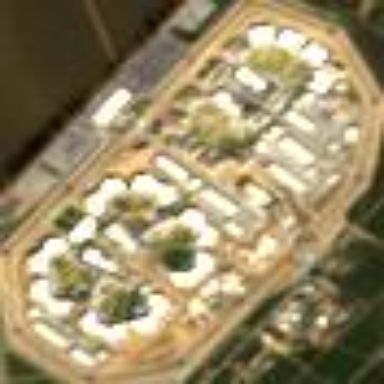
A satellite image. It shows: Prison facility surrounded by fence.